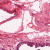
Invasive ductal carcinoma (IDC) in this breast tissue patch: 0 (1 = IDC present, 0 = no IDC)